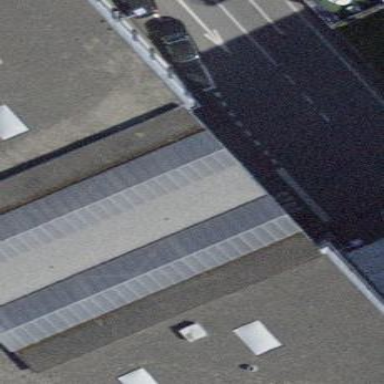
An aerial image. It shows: View of roof of building.